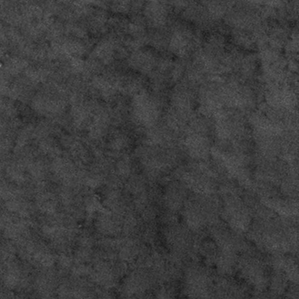
Label: frost